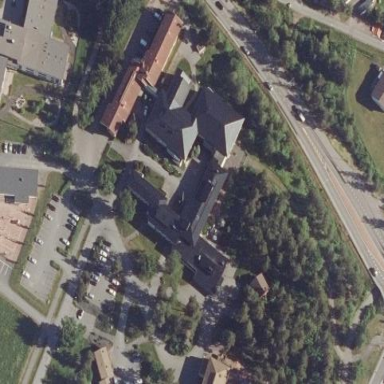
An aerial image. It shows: Nursing home building.